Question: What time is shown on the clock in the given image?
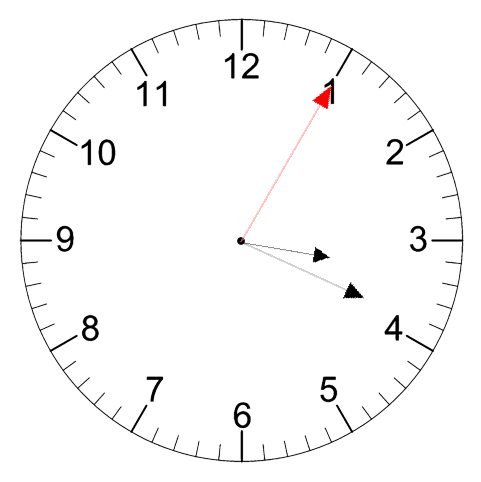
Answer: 03:19:05